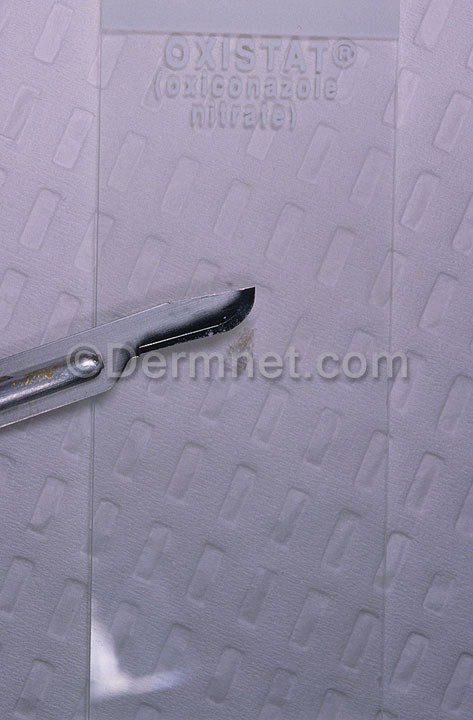
Disease: Tinea Ringworm Candidiasis and other Fungal Infections